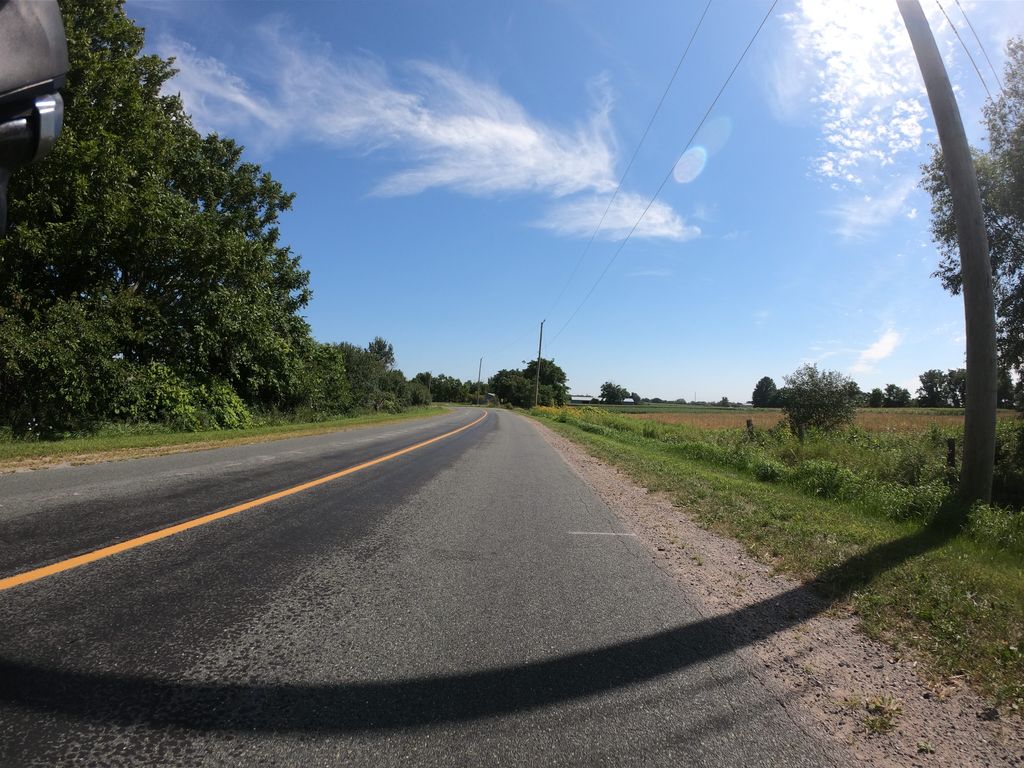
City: kitchener-waterloo